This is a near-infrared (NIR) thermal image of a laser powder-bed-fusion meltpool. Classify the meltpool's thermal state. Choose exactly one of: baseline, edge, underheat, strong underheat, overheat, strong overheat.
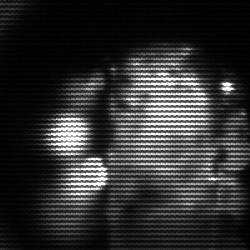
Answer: strong underheat